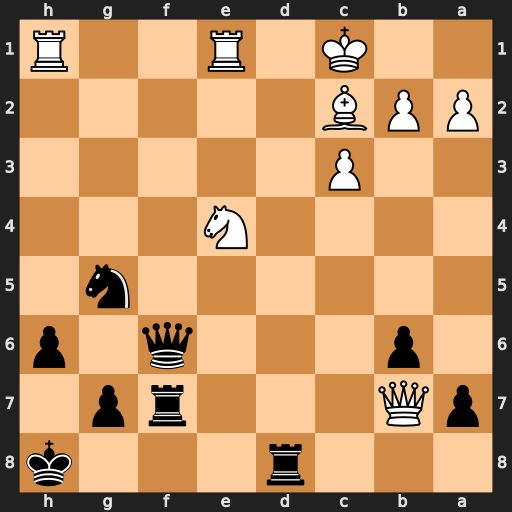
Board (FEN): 3r3k/pQ3rp1/1p3q1p/6n1/4N3/2P5/PPB5/2K1R2R
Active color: b
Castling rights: -
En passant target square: -
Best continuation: Qf4+ Kb1 Rxb7